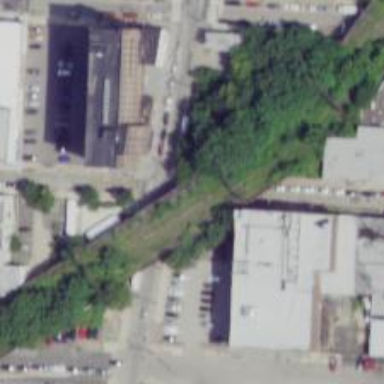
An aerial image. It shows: Abandoned railroad bridge.